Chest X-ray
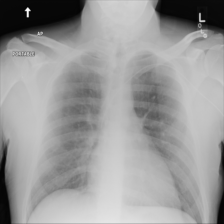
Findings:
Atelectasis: negative
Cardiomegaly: negative
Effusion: negative
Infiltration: negative
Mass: negative
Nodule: negative
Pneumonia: negative
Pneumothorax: negative
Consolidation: negative
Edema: negative
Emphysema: negative
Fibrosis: negative
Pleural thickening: negative
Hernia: negative